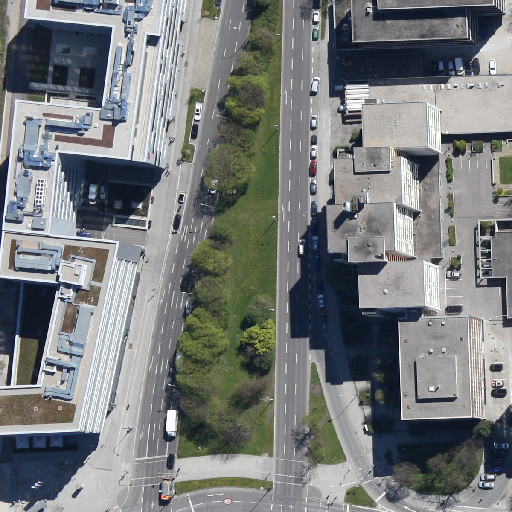
Referring expression: light-duty vehicle driving on the road